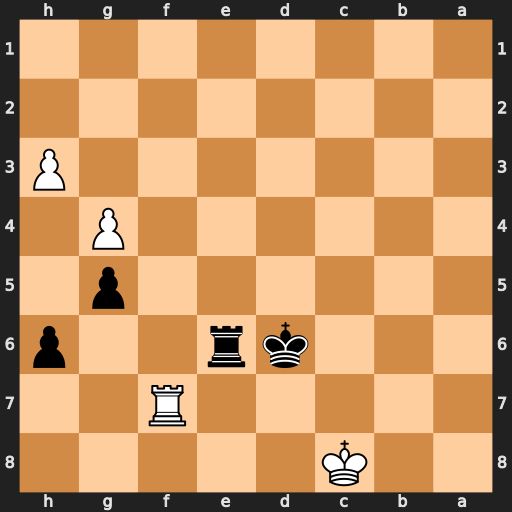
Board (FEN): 2K5/5R2/3kr2p/6p1/6P1/7P/8/8
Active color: b
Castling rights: -
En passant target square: -
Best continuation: Re8+ Kb7 Re7+ Rxe7 Kxe7